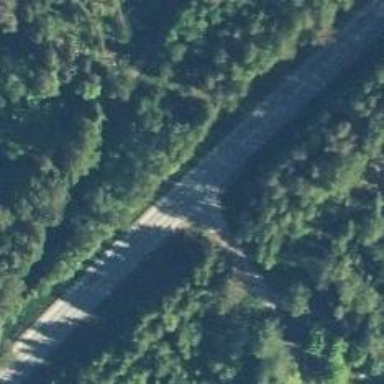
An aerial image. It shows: Asphalt trunk highway.